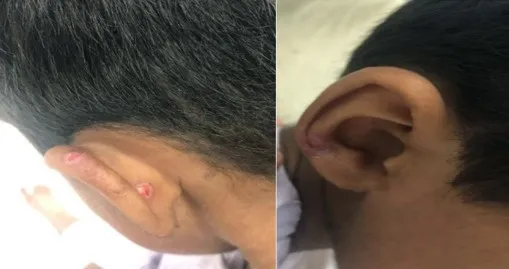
Multiple ruptured hypodense lesions with central pinpoint bleeding. . Fig.1(b): One dry crusted lesion over ear lobe.
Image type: medical_photograph (skin_photograph)